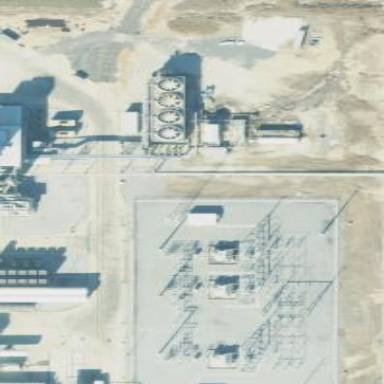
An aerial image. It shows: Industrial power substation surrounded by fence.